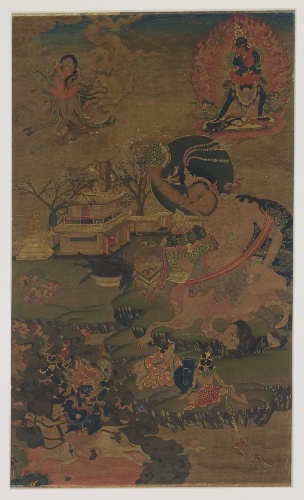
Date: 18th century
Object type: Tangka
Classification: Paintings
Medium: Distemper on cloth
Culture: Tibet
Dimensions: Overall: 25 3/8 x 15 1/4 in. (64.5 x 38.7 cm)
Department: Asian Art
Credit line: Gift of Mrs. Robert W. de Forest, 1931
Accession year: 1931
Repository: Metropolitan Museum of Art, New York, NY
Tags: Horses|Deities|Animals